Question: I want the easiest way to implement a sliding right/left gesture between multiple UIViews like AngryBirds levels as in the below screenshot

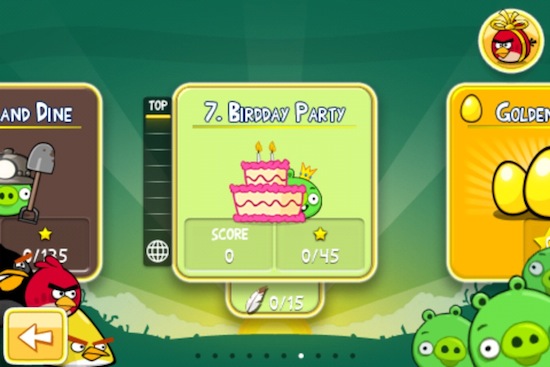
Answer: Your best bet is probably to not use a slide gesture, instead use a 'UIScrollView' with a 'contentSize.width' smaller than its 'frame.size.width' (to show the previous/next pages), with 'pagingEnabled = YES' and 'clipsToBounds = NO'.